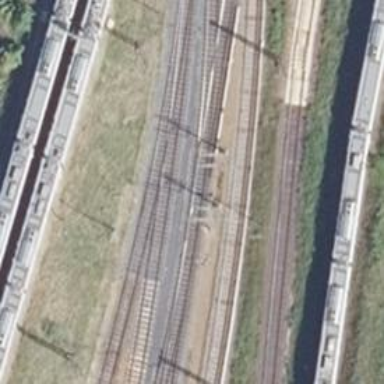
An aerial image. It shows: Railway switch.